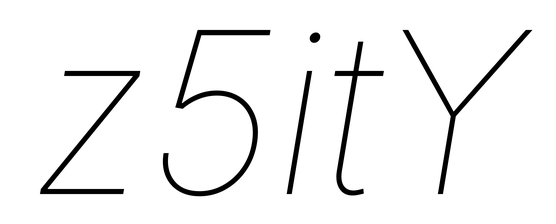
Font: Inter-Italic_Thin_Italic